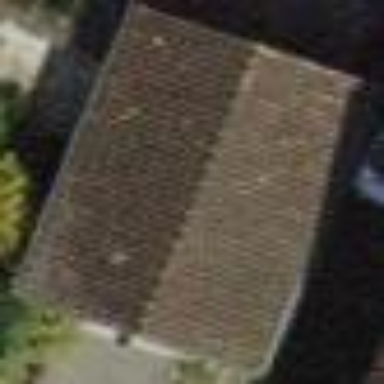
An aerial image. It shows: Garage building.